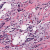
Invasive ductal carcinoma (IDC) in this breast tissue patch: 1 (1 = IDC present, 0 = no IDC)